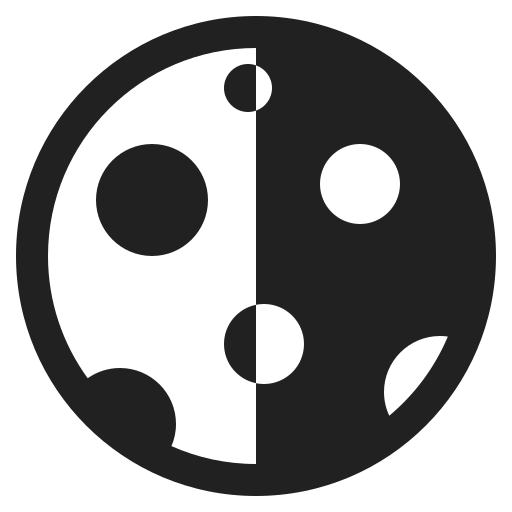
last quarter moon high contrast